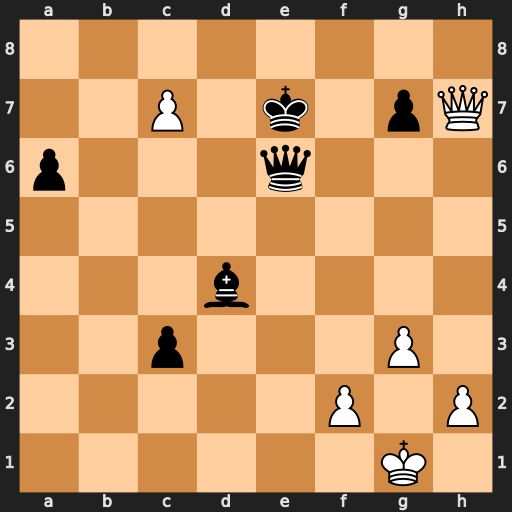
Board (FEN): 8/2P1k1pQ/p3q3/8/3b4/2p3P1/5P1P/6K1
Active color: w
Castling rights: -
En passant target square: -
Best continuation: Qh4+ Kf7 Qxd4